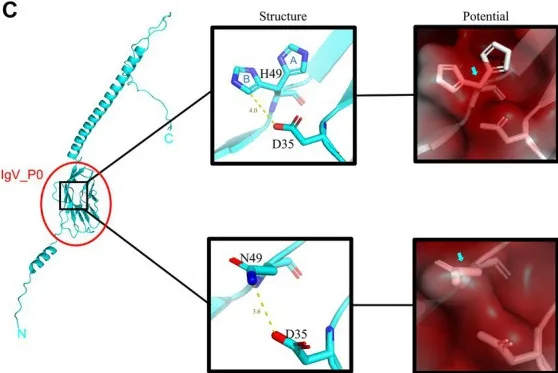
Gene and protein analysis. (C) H49 is located on the IgV_P0 domain shown on the full length MPZ model (left panel). The atomic conformation (middle panels) and the surface electrostatic potential energy (right panels) change with the H49N variant. In the middle panels, blue "A" and "B" indicate 2 conformations of H49 in the crystal structure. Yellow line and text indicate the distance between atoms on side chains at positions 35 and 49 (angstrom). The blue and red atoms represent negative and positive charges, respectively. The variation of H49N causes the side chain charge from negative to become neutral. In the right panels, red means positive, blue means negative, and white means neutral. The surface potential prediction is slight changed from positive to neutral.
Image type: radiology (spect)